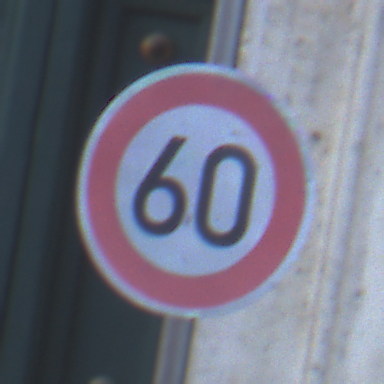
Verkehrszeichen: Geschwindigkeit60
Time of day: SunriseSunset
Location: Outdoor (Urban)
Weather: Clear
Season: NotSpecified
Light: Natural